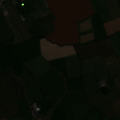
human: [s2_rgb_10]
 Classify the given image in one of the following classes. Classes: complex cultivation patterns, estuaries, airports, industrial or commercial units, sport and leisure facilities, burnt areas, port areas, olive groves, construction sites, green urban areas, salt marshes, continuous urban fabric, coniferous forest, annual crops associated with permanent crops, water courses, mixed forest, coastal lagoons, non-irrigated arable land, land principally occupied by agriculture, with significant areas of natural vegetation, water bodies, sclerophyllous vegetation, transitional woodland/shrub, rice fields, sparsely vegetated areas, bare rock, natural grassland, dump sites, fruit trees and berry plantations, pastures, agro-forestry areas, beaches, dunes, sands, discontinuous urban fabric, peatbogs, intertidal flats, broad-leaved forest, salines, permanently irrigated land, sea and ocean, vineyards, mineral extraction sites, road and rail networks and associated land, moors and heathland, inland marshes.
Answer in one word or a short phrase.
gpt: non-irrigated arable land, pastures, complex cultivation patterns